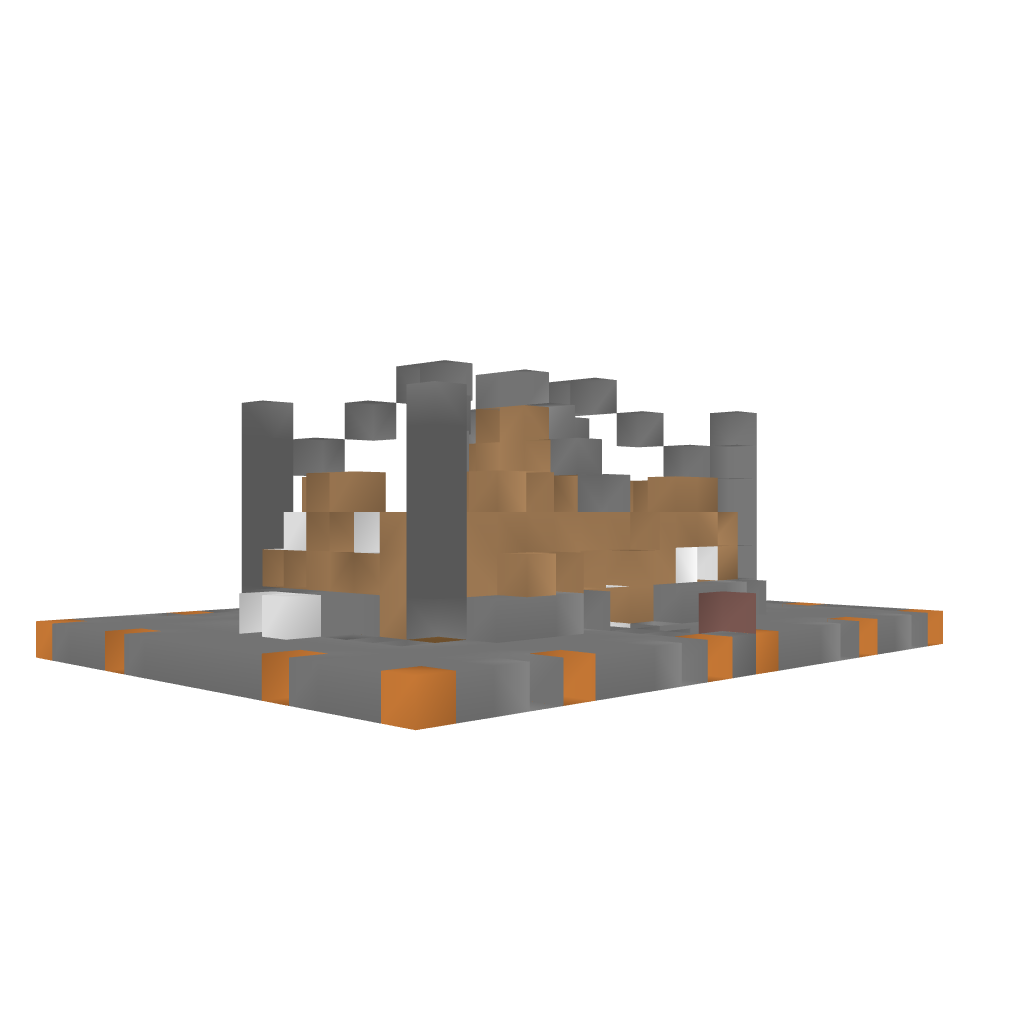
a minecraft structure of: Worker's Cottage bad low quality